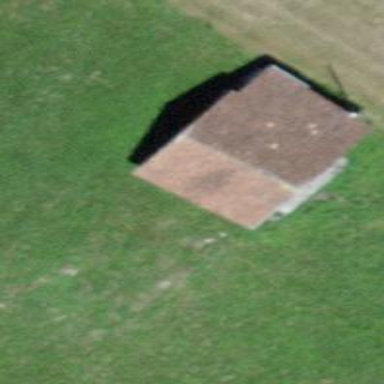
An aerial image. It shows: Barn.